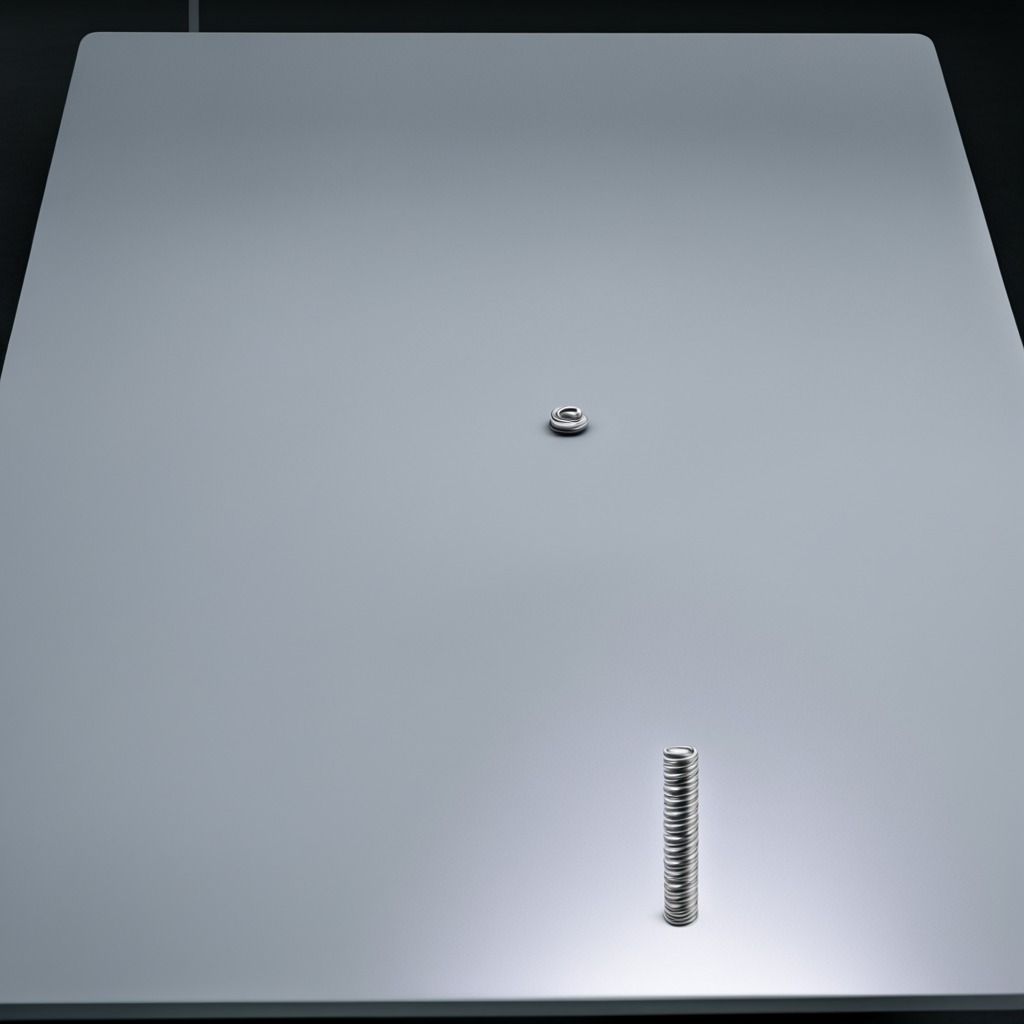
A coiled metal spring lies on the clean empty table in a railway signal maintenance room lit by harsh overhead fluorescents.